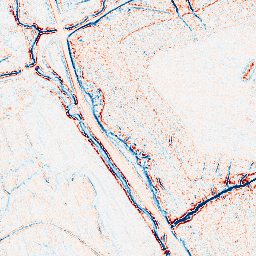
Category: edge_preserving
Decomposition family: bilateral
Decomposition parameters: d: 5
sigma_color: 150
sigma_space: 50
Upsampling method: cubic_mitchell
Upsampling parameters: scale: 2
Upsampling scale: 2